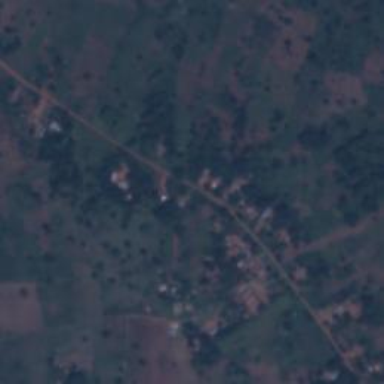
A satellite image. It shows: Village area.